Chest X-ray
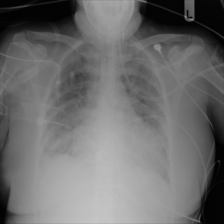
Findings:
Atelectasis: negative
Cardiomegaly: positive
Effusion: negative
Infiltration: negative
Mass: negative
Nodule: negative
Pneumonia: negative
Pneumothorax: negative
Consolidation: negative
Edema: negative
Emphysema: negative
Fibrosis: negative
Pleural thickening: negative
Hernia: negative